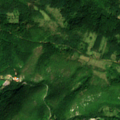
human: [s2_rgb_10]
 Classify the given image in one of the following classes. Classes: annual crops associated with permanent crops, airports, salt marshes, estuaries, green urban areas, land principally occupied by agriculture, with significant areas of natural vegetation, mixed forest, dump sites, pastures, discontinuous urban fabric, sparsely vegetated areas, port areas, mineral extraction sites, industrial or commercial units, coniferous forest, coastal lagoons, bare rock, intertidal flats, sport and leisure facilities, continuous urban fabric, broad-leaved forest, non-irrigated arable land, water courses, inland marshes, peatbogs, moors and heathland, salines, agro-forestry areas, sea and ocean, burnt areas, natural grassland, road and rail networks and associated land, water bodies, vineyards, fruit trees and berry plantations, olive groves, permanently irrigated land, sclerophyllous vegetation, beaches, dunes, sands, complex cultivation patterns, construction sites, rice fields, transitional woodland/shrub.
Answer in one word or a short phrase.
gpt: complex cultivation patterns, land principally occupied by agriculture, with significant areas of natural vegetation, broad-leaved forest, transitional woodland/shrub